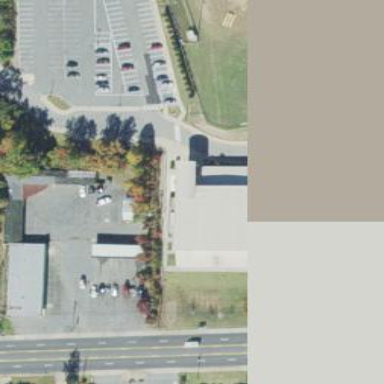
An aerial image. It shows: Community center building that offers volleyball and basketball facilities.